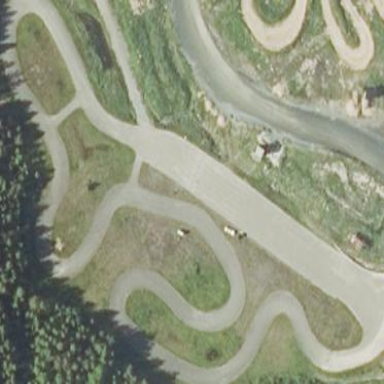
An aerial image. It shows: Paved raceway.